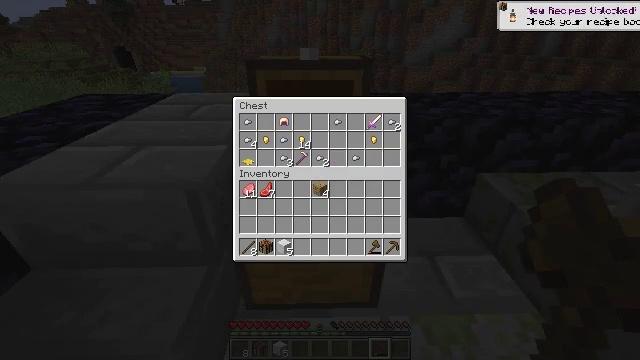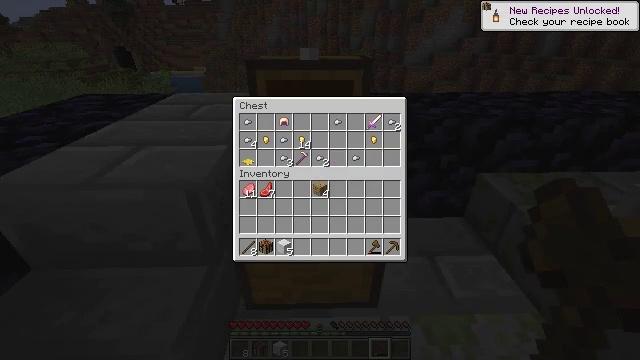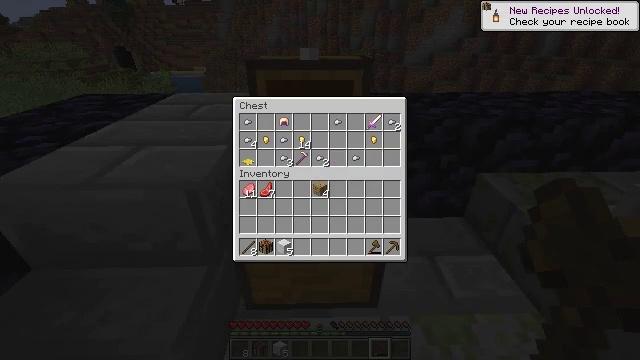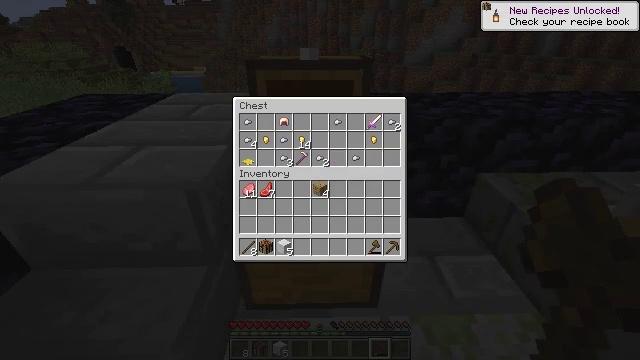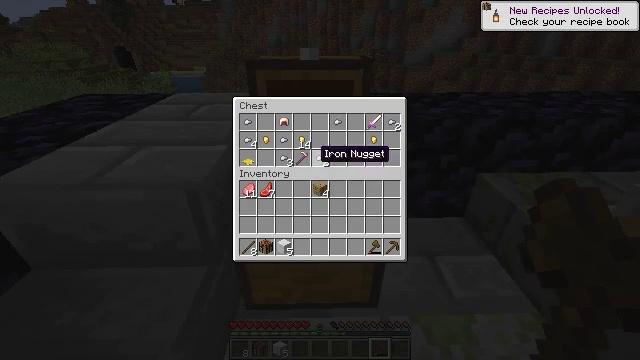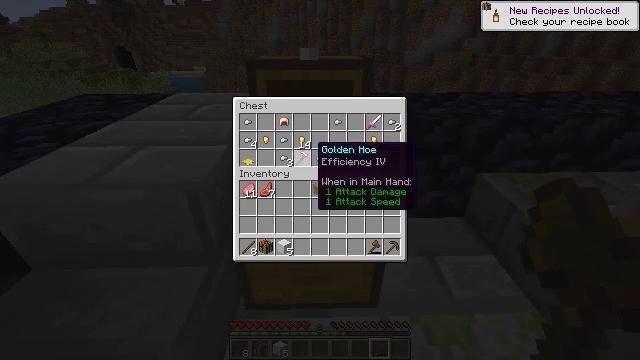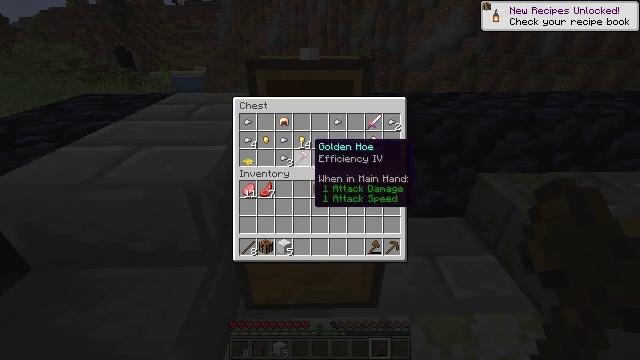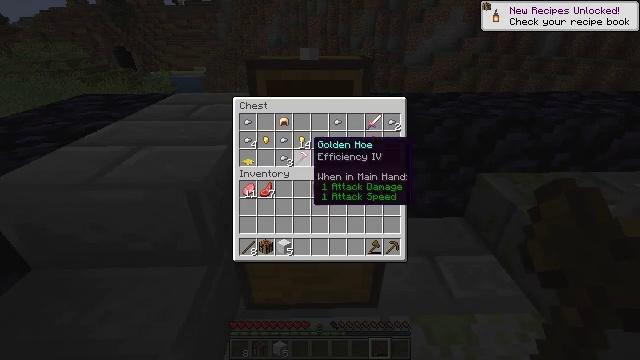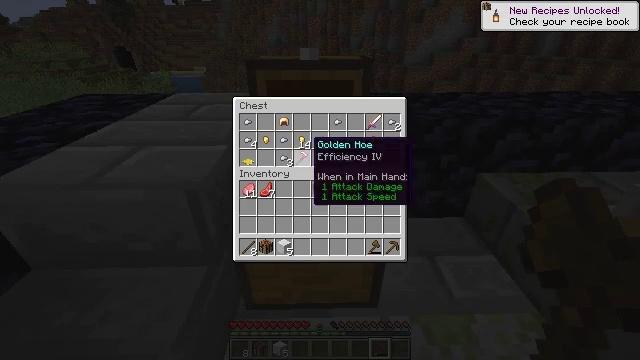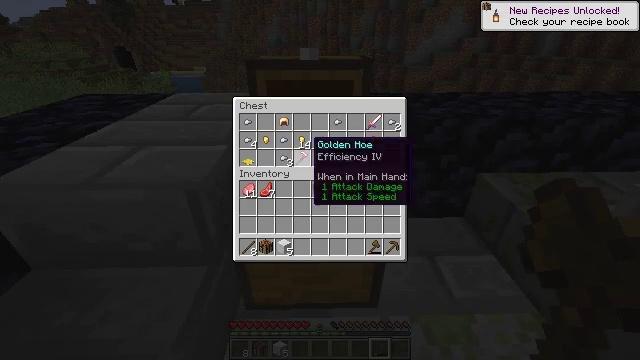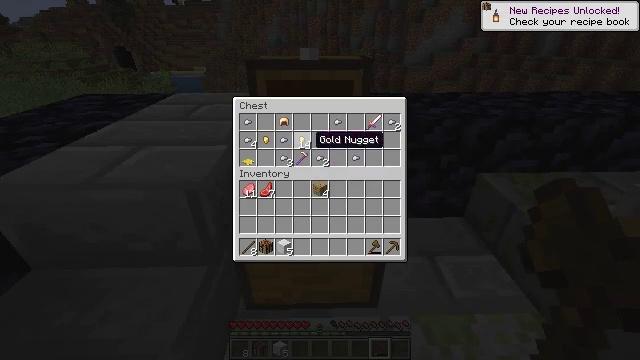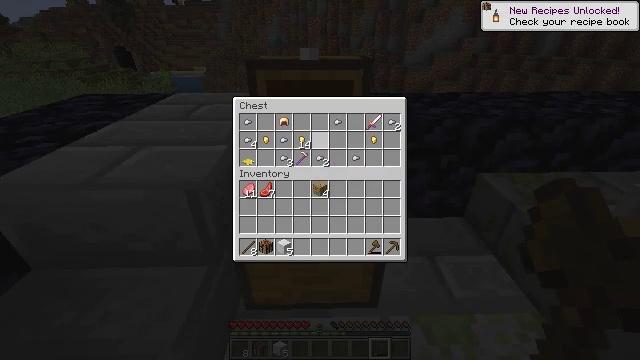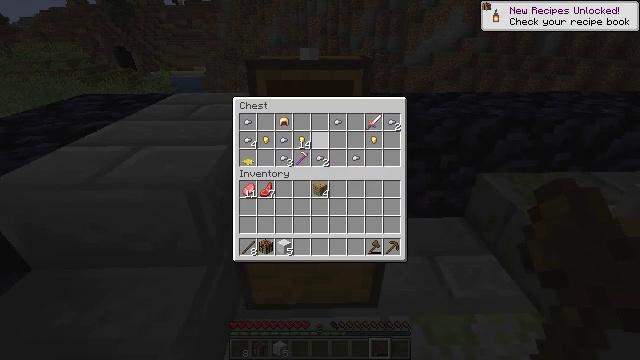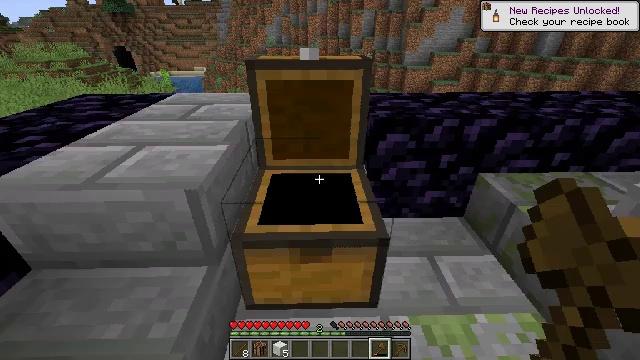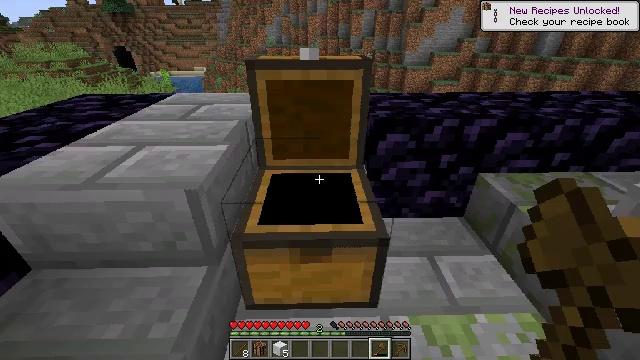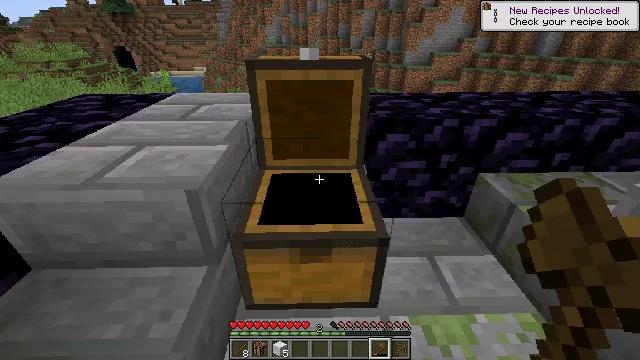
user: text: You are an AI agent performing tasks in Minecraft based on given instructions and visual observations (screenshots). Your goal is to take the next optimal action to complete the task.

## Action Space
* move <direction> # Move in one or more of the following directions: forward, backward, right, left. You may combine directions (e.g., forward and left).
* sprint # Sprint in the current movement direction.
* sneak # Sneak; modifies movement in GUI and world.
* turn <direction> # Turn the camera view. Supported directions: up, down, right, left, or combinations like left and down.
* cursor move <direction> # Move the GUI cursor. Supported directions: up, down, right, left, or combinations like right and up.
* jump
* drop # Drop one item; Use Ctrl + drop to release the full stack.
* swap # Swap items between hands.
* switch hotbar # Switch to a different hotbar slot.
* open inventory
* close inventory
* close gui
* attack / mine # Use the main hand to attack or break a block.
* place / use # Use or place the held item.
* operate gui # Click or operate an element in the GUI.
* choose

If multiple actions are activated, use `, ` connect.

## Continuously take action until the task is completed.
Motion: motion action
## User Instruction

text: Gather the chest from its place.
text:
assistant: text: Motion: no_op
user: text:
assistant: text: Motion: no_op
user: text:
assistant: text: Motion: no_op
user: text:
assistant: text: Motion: cursor move up
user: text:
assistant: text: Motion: no_op
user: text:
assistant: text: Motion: no_op
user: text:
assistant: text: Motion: no_op
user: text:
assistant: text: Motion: no_op
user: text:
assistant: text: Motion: no_op
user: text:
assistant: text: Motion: no_op
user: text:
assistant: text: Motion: no_op
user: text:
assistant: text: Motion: no_op
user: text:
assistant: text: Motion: no_op
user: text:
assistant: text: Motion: no_op
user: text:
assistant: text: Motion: close gui
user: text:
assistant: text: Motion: open inventory
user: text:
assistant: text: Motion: open inventory
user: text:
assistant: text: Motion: move forward, turn down, open inventory
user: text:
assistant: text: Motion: move forward, turn down
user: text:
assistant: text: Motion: move forward, turn down
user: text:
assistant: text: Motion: move forward, turn down
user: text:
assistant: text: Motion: turn right and down, attack / mine
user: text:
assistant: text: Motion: attack / mine
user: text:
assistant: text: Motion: attack / mine
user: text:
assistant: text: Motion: attack / mine
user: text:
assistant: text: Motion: attack / mine
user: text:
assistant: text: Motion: attack / mine
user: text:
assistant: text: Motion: attack / mine
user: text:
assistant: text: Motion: attack / mine
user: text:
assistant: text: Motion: attack / mine